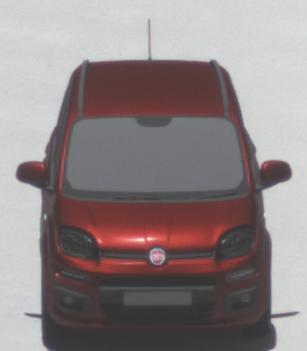
Make: Fiat
Model: Panda 1.2 8V
Detailed model: Panda (312)
Model produced from: 2013/02
Model produced until: 2013/12
Doors: 5
Color: red
Road condition: dry road
Daytime: midday
Contrast: high contrast